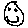
Label: smiley face